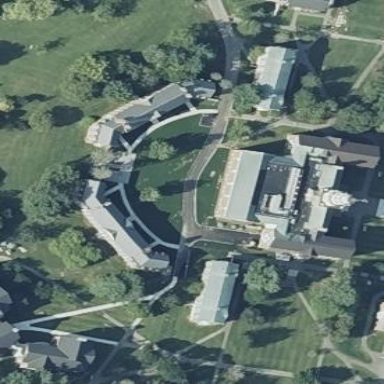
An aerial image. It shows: College building.